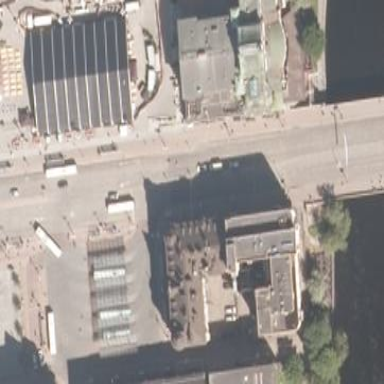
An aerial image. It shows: Commercial area within city block.